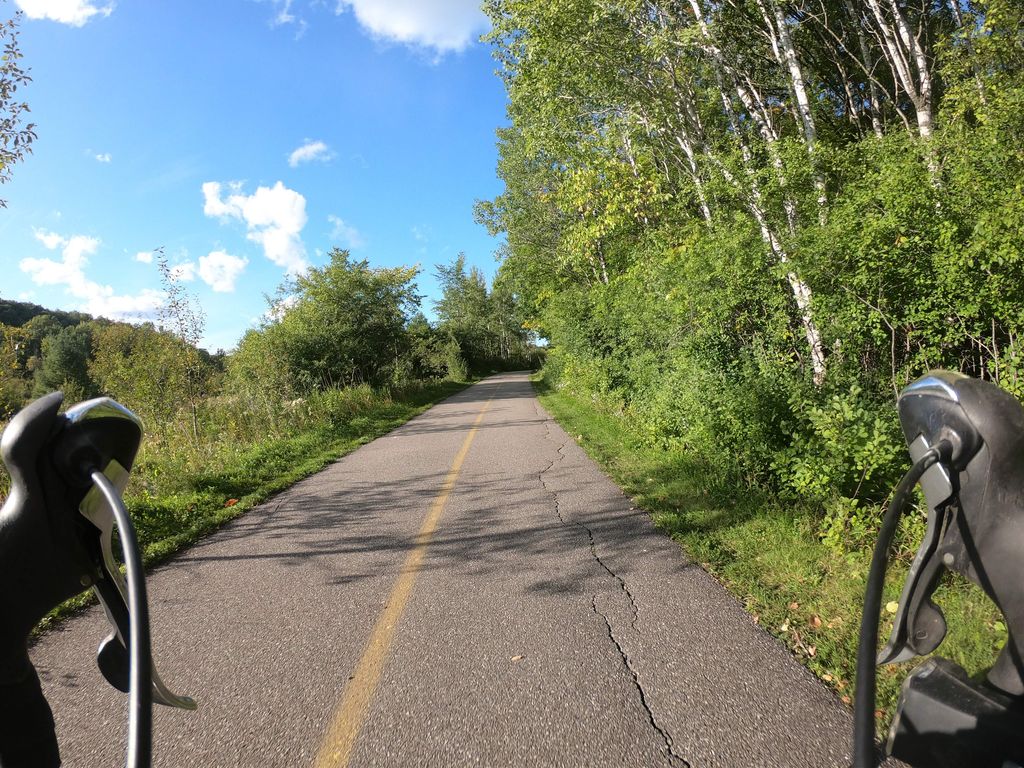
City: ottawa-gatineau